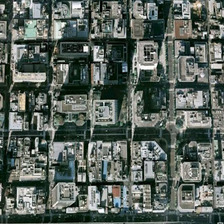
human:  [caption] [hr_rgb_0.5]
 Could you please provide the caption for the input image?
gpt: the business district is divided into pieces by streets and each piece has dense buildings .

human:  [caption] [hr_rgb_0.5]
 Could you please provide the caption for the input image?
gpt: many orderly buildings are in a business area .

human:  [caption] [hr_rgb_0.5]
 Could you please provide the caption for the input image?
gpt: the business district is divided into pieces by streets and each piece has dense buildings .

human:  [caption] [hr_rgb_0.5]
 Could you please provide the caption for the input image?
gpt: many orderly buildings are in a business area .

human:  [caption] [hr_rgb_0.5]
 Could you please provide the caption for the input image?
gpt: many orderly buildings are in a business area .